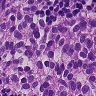
Metastatic tissue present: yes